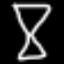
Label: hourglass